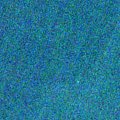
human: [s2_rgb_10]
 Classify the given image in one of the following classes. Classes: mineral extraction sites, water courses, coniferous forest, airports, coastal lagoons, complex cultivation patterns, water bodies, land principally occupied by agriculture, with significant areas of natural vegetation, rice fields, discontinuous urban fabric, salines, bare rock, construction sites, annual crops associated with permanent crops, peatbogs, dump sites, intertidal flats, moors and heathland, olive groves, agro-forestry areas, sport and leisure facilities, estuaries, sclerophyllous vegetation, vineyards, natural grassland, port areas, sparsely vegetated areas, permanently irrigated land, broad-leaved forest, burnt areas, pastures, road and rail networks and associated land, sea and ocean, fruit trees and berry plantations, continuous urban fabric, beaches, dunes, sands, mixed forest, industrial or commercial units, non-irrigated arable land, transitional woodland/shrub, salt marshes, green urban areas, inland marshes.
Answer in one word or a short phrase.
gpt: sea and ocean